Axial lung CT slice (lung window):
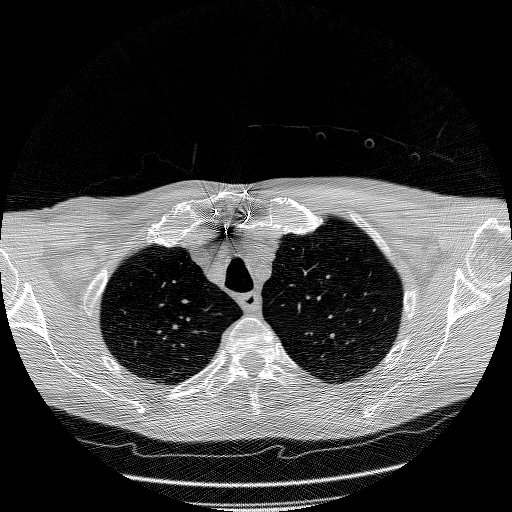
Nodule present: no